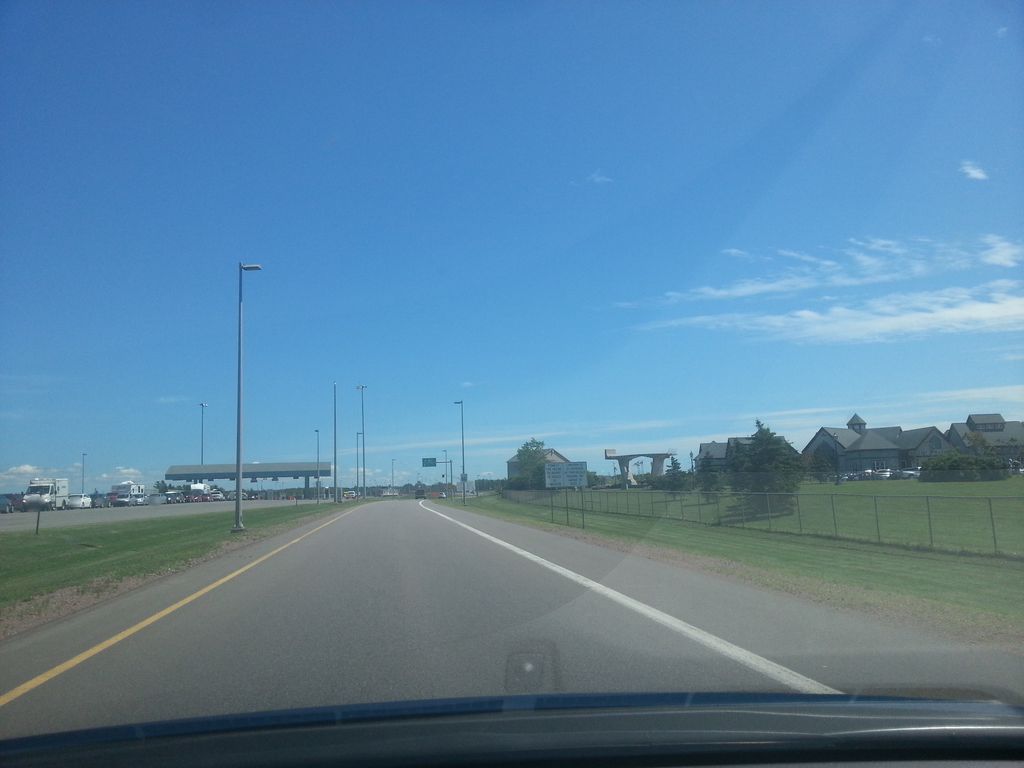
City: charlottetown